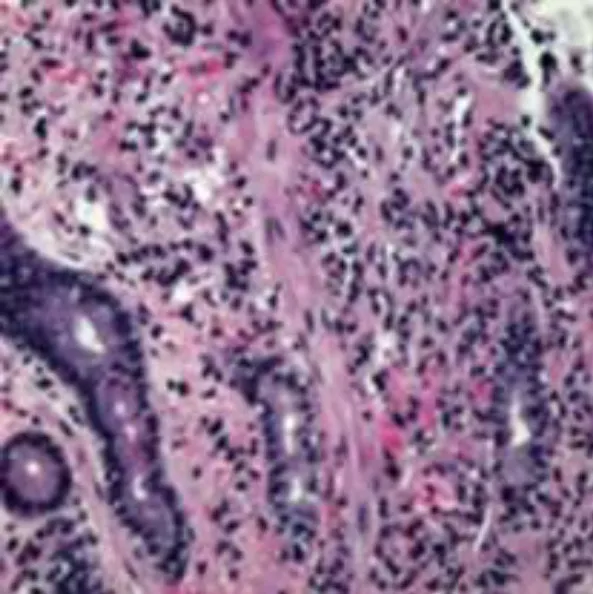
Spindle cell proliferation and red blood cell extravasation with extensive lymphoplasmocytic cell infiltration in hematoxylin and eosin stain.
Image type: pathology (h&e)